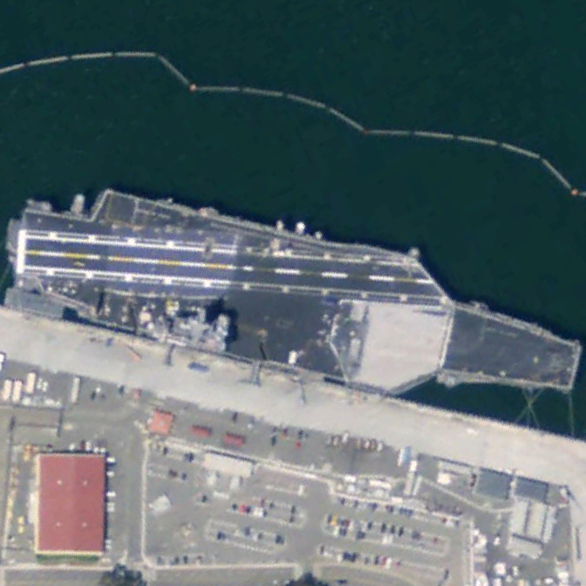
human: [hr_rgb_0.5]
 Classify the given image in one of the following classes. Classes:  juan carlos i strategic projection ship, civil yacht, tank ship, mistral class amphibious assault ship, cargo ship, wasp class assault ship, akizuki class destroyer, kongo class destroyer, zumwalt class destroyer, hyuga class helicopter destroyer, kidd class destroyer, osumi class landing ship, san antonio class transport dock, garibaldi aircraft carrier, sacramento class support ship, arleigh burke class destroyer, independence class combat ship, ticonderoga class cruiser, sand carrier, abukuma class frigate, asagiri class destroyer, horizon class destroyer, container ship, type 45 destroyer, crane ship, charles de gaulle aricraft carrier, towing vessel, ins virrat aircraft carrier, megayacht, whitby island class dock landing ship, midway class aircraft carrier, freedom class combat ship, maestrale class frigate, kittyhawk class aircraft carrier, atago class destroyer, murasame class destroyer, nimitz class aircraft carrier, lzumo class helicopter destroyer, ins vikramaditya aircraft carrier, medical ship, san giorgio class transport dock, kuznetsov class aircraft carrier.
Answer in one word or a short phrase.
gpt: Nimitz class aircraft carrier